Question: I need to draw line from the centre of a circle. For this I first chose centre of the image as a circle centre and draw a circle with known radius. After that using parametric equation of the circle I just calculated the x and y on perimeter by incrementing angle by 6 degree.
'''
x = cx + r * cos(a)
y = cy + r * sin(a)
'''
I am using OpenCV to do all these, where pixel co-ordinate start from upper left corner. So my problem is for 360 degree cycle the algorithm need to be draw 60 lines but when the angle reaches 120 degree it completes one cycle and I noticed that each line is separable about 15 degree instead of 6 degree.
Below is my image is after 120 degree.

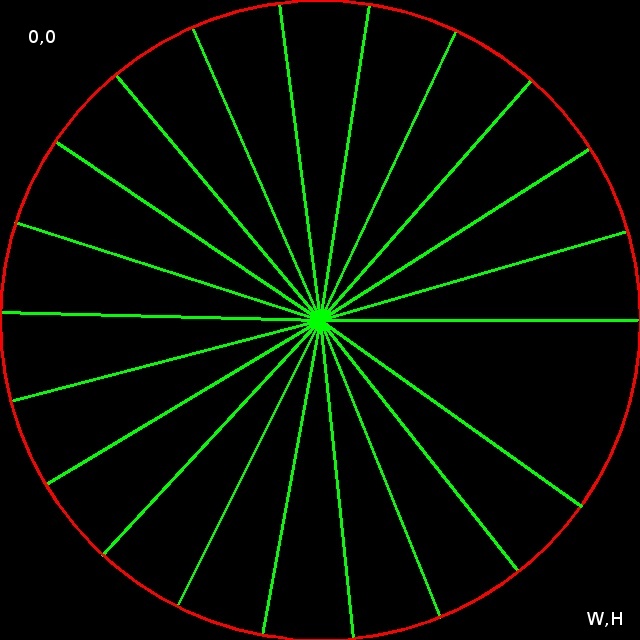
Answer: 'sin' and 'cos' expect the angle to be in radians. If you provide the angle in degrees, the actual difference will be '6 == 6 - 2 * Pi' which is about -16.22deg.
So just calculate the radians from degrees:
'''
x = cx + r * cos(a * CV_PI / 180.0)
y = cy + r * sin(a * CV_PI / 180.0)
'''